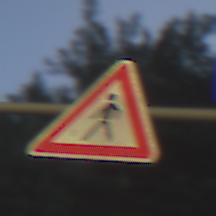
Verkehrszeichen: FussgaengerRechts
Umgebung: Outdoor, Urban
Tageszeit: SunriseSunset
Wetter: PartlyCloudy
Licht: Natural
Jahreszeit: NotSpecified
Kontrast: LowContrast